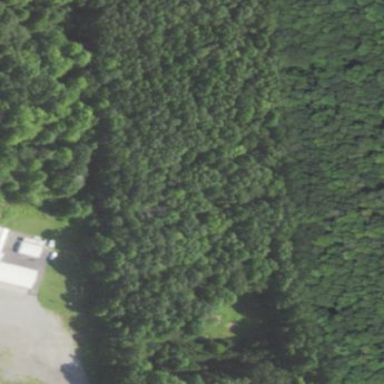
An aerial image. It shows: Beautiful woodland area.